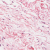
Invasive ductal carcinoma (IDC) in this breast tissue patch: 0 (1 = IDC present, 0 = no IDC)